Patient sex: M
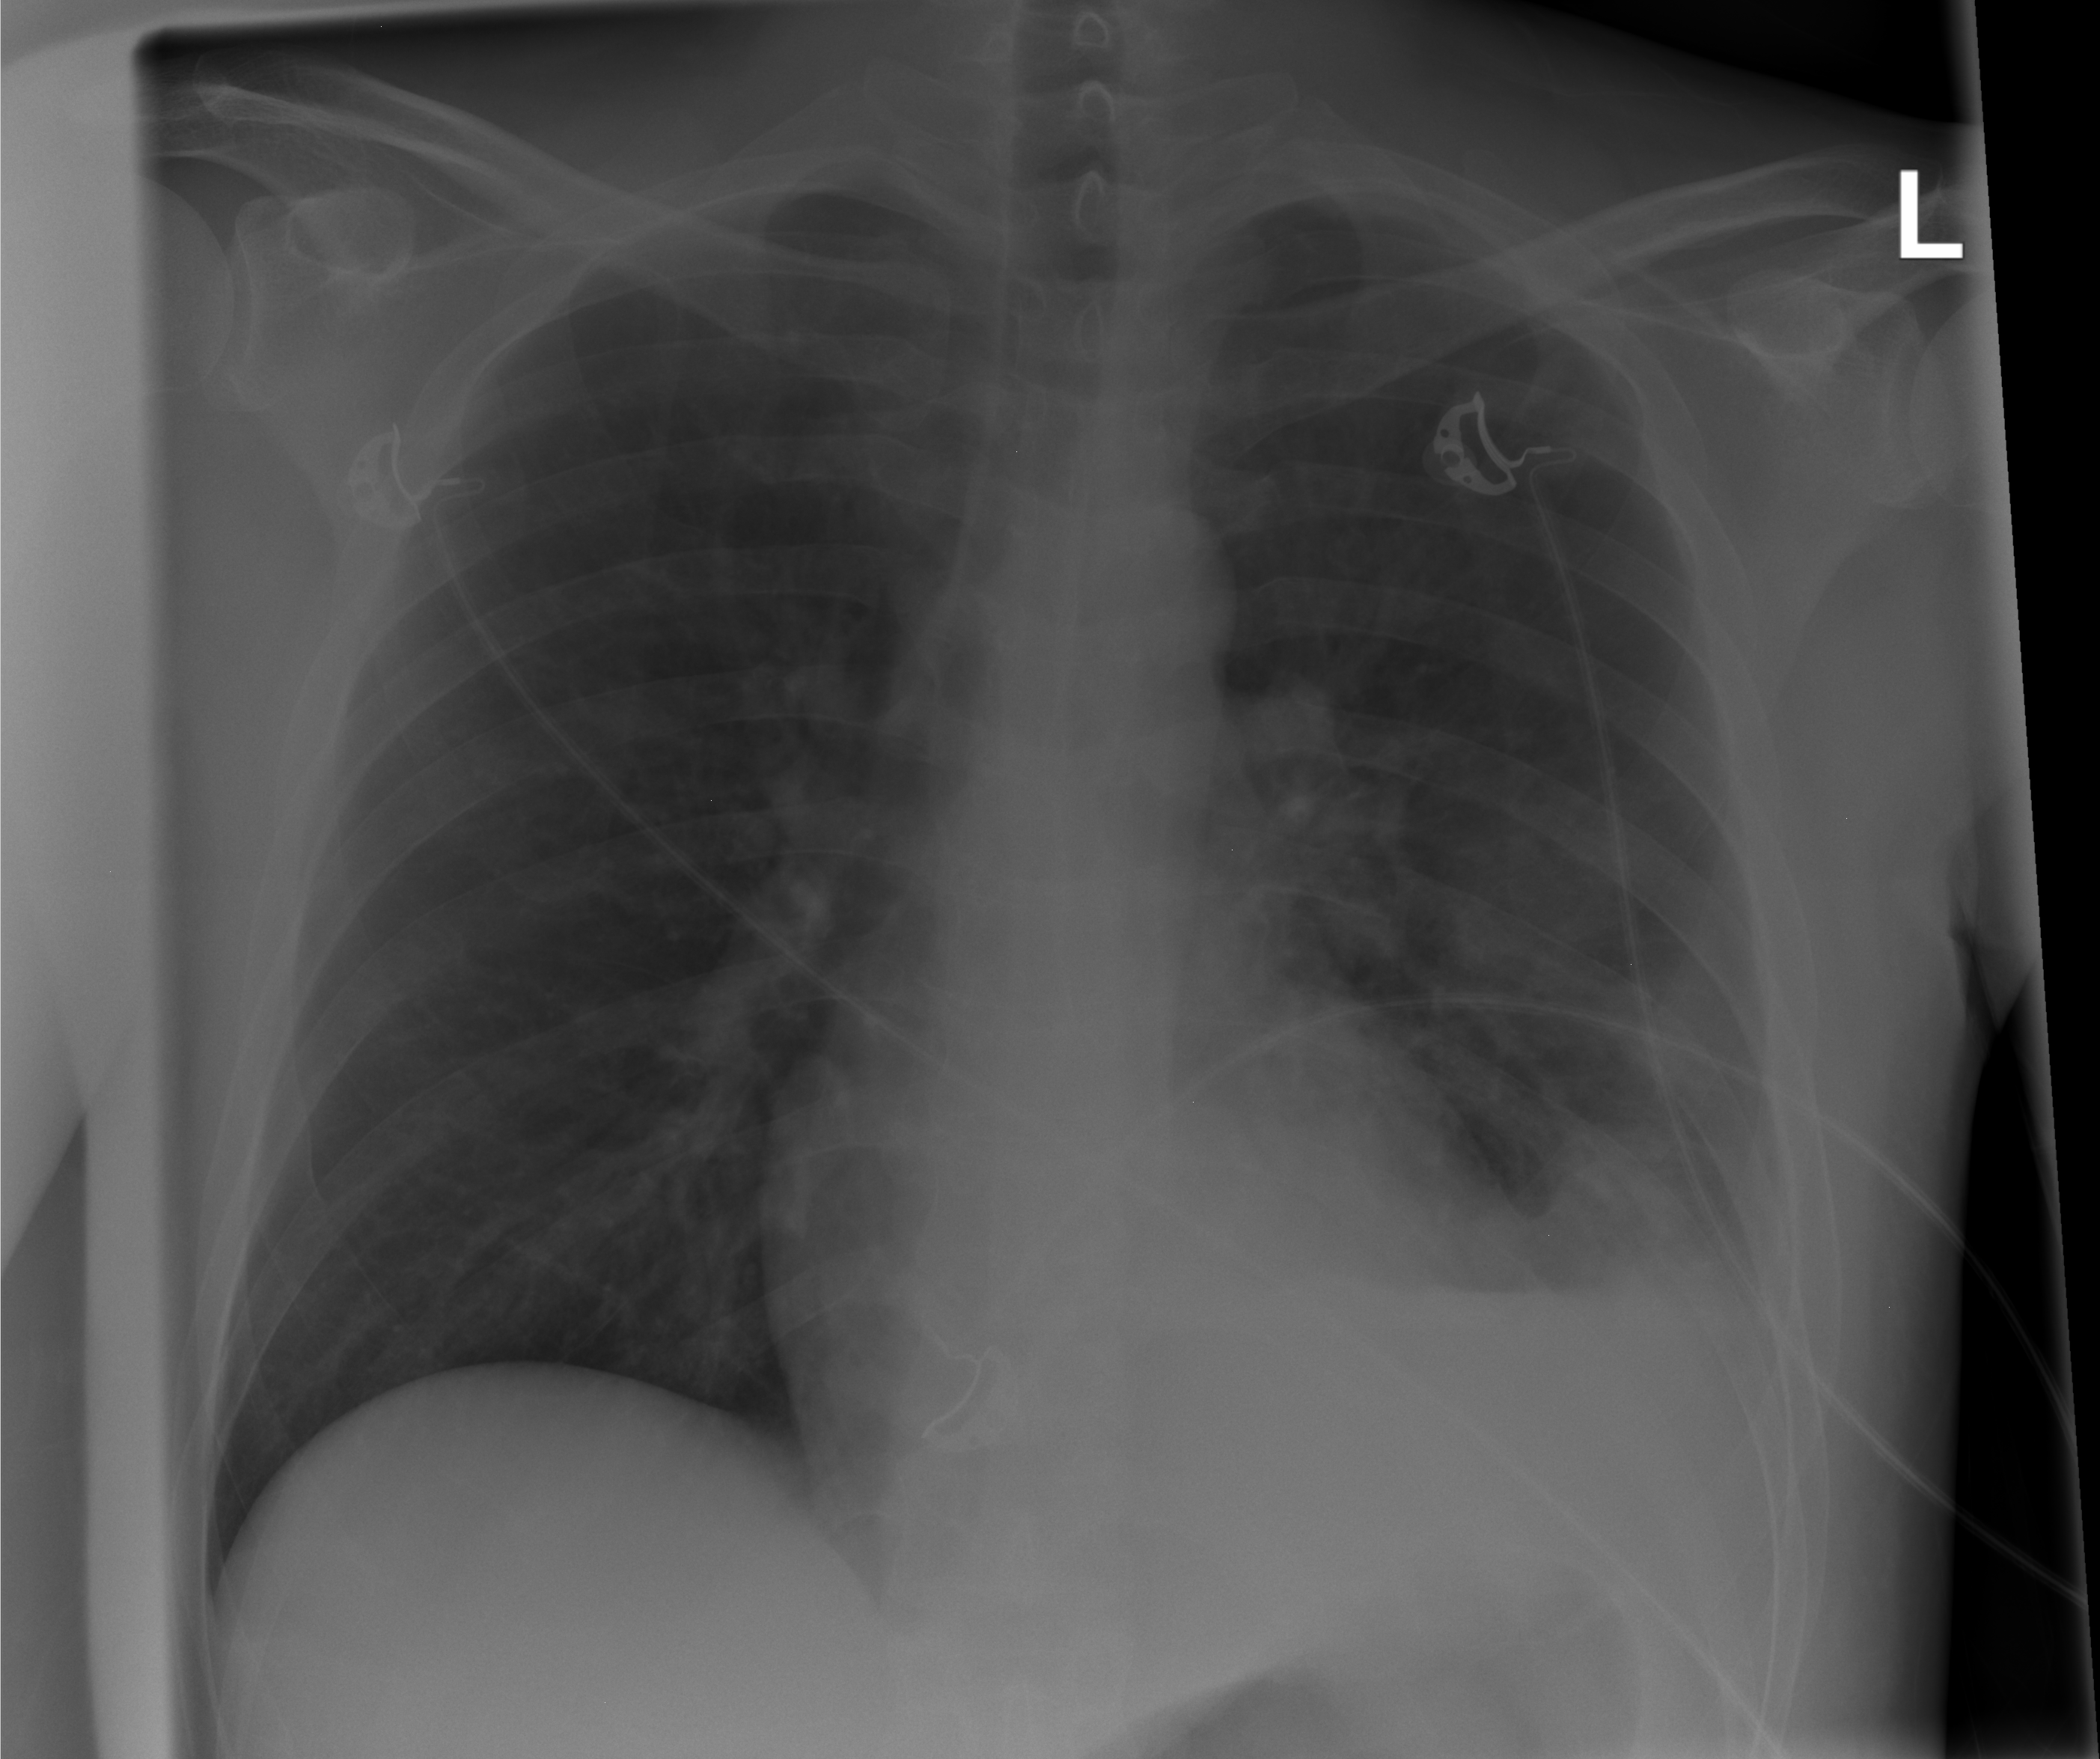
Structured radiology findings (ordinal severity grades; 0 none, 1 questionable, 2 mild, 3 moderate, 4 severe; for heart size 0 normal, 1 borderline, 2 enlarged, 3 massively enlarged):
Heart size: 0
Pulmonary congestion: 0
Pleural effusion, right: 0
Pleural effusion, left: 2
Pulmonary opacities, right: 0
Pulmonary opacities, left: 0
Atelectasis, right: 0
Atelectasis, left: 3